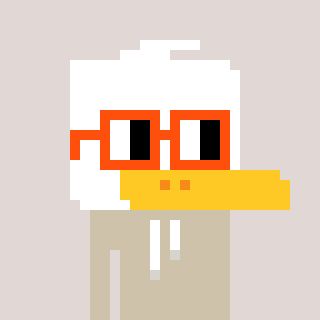
a pixel art character with square orange glasses, a duck-shaped head and a bege-colored body on a warm background